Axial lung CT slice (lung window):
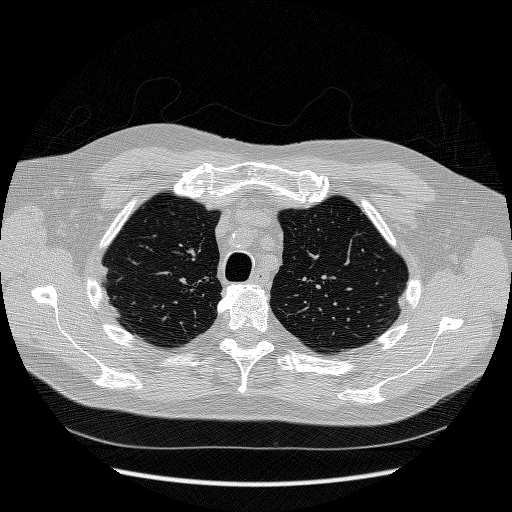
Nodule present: no